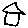
Label: house